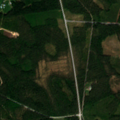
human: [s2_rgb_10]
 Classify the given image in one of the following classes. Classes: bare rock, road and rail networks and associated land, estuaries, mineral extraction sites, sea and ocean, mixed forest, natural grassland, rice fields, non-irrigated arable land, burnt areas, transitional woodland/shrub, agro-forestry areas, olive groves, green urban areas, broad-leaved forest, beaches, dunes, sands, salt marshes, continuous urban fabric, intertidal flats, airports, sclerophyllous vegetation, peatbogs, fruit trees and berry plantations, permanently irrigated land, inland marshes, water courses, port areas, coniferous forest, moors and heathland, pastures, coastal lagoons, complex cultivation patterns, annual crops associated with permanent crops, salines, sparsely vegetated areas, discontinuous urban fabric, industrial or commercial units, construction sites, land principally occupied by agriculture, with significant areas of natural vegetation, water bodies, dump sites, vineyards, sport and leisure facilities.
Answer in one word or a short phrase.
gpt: coniferous forest, mixed forest